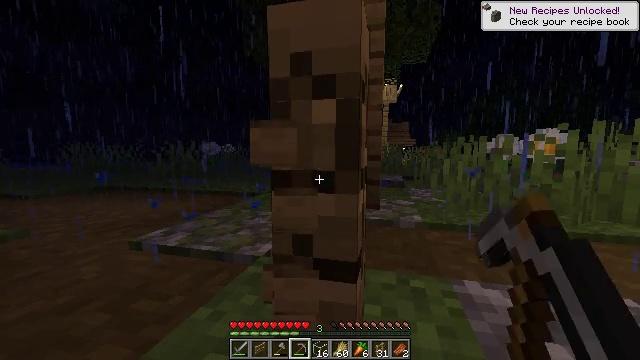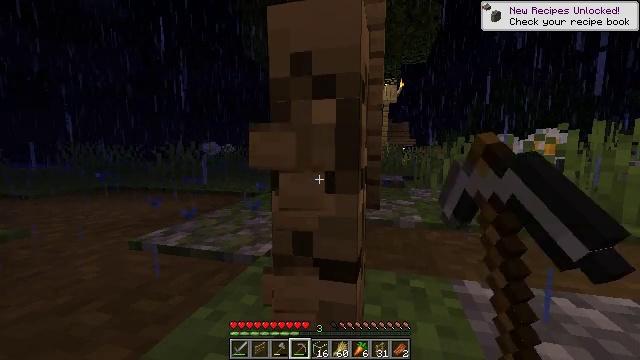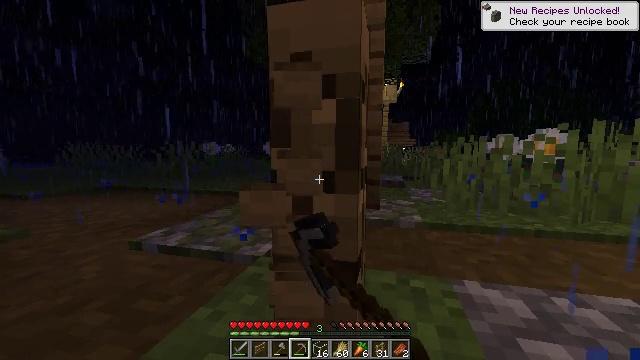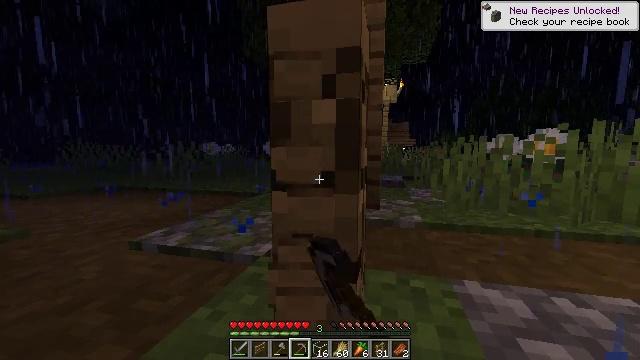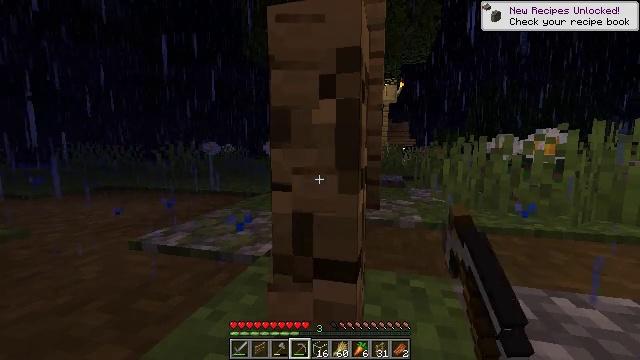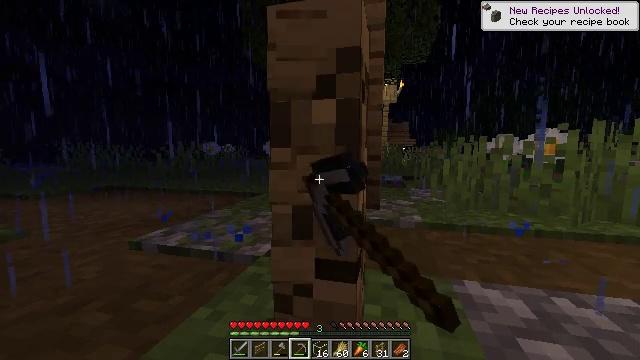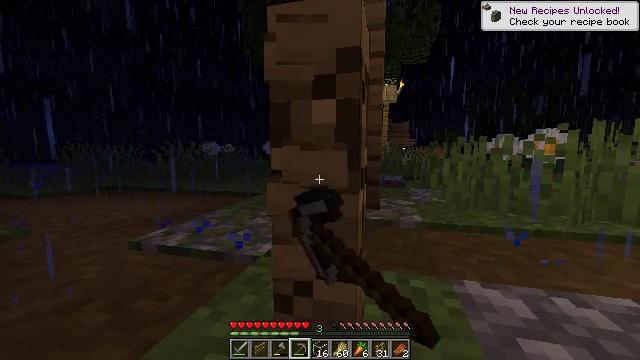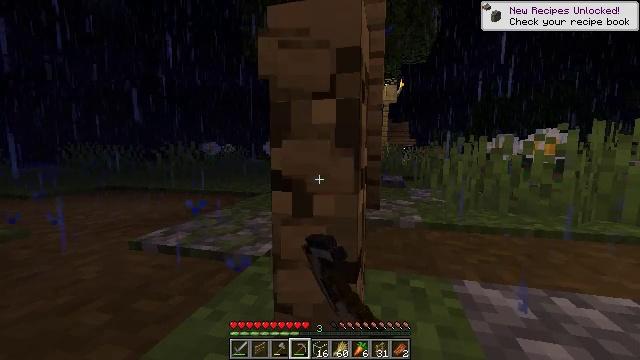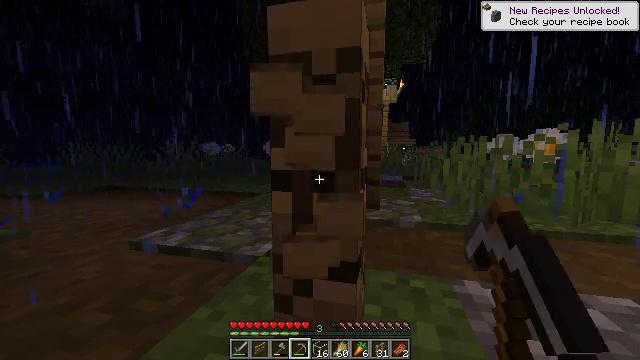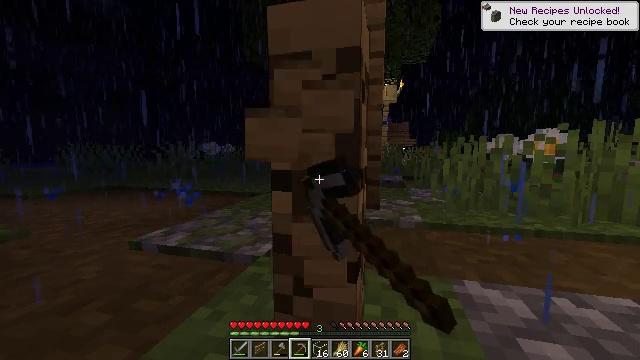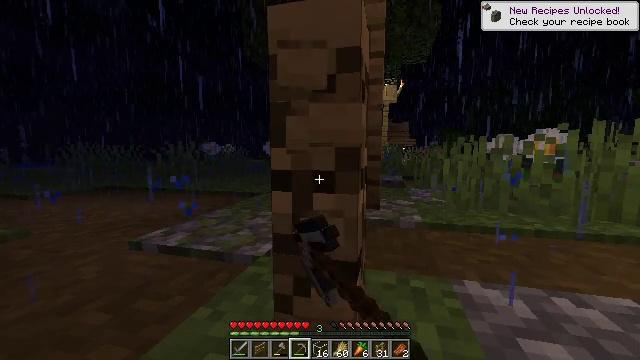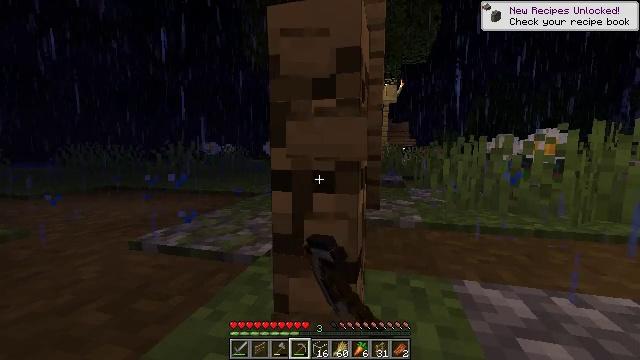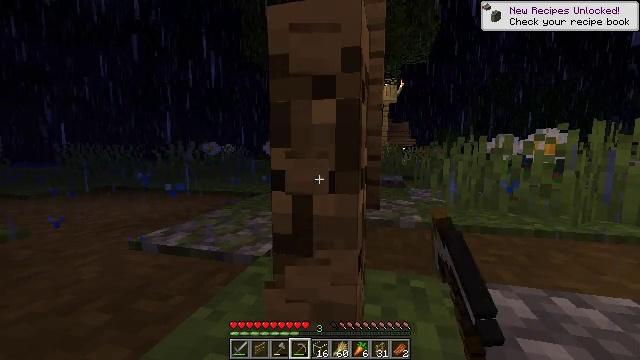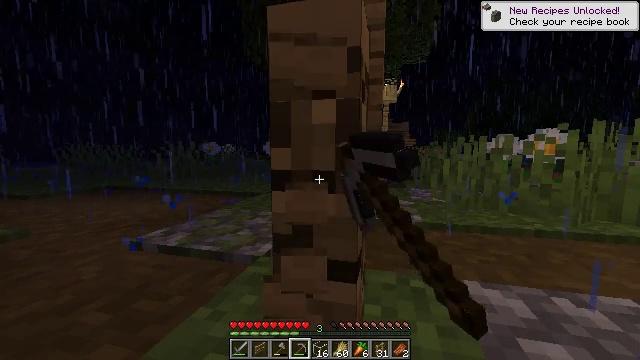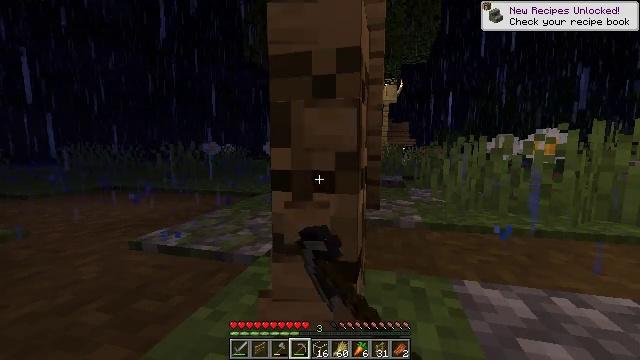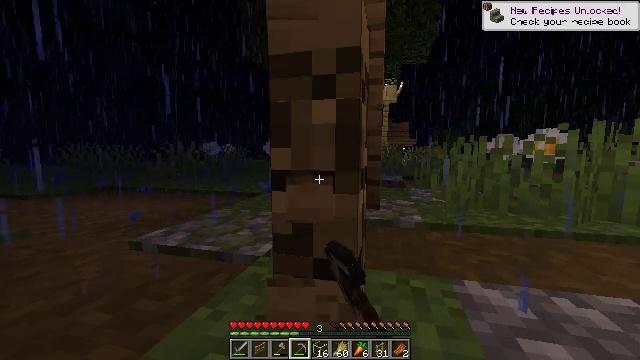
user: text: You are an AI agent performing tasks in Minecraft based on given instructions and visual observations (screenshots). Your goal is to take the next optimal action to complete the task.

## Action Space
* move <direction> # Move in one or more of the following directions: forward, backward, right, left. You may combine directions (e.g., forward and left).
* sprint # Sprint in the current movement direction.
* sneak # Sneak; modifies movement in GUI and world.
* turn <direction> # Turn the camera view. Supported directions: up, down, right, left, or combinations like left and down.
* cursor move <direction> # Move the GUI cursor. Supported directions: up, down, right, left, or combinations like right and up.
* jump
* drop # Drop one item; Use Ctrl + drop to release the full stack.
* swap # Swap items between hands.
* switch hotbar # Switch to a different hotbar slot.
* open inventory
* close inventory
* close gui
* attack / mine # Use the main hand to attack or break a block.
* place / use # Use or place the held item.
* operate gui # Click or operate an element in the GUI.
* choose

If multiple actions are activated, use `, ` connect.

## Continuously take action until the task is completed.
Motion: motion action
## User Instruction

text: Left-click to destroy the oak fence.
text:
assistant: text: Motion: attack / mine
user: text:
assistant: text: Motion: attack / mine
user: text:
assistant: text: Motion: attack / mine
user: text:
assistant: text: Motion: attack / mine
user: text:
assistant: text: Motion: attack / mine
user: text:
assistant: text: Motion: attack / mine
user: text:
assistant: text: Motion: attack / mine
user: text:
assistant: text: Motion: attack / mine
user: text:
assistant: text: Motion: attack / mine
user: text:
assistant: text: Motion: attack / mine
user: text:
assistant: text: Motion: attack / mine
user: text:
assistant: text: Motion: attack / mine
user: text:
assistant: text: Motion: attack / mine
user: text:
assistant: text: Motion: attack / mine
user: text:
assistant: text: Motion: attack / mine
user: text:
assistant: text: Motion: attack / mine
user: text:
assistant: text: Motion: attack / mine
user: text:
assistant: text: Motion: attack / mine
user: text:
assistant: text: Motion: attack / mine
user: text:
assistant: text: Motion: attack / mine
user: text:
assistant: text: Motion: attack / mine
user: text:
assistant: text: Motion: attack / mine
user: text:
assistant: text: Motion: attack / mine
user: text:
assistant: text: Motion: attack / mine
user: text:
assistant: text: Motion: attack / mine
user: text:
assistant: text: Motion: attack / mine
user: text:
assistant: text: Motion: attack / mine
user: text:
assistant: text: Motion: no_op
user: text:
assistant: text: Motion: turn up
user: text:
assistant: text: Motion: turn right and up